Question: I have updated my Ionic 2 and given ionic serve to my project, but am getting these errors:

How do I resolve these errors?
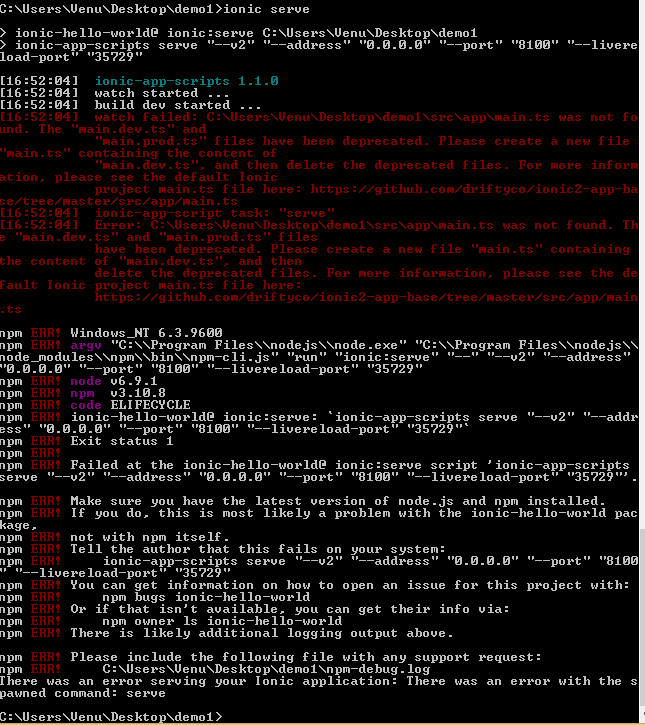
Answer: first of all, when you update something i recommend you to read changelogs.
Btw here is your answer, in ionic <URL> you needed to update into ionic app scripts 0.0.47 but this version got some breaking changes.
> Entry Point ChangesDelete main.dev.ts and main.prod.ts and create a main.ts file with the
following content:import { platformBrowserDynamic } from
'@angular/platform-browser-dynamic';import { AppModule } from './app.module';platformBrowserDynamic().bootstrapModule(AppModule);
This changes are in the <URL>.
With this changes you will solve your problem.